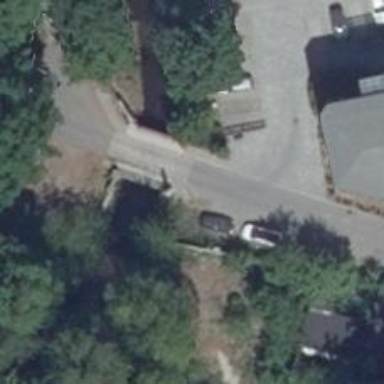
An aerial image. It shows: Residential road with bridge and sidewalk on the left.